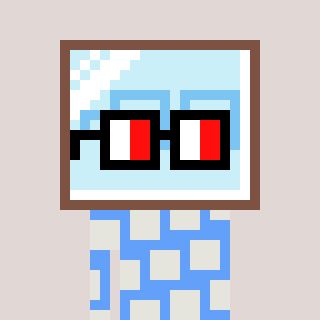
a pixel art character with square glasses with black frames and red eyes, a mirror-shaped head and a blue-colored body on a warm background